七年级 · 代数
若关于 $x, y$ 的方程组 $\left\{\begin{array}{c}5 x+3 a y=16 \\ -b x+4 y=15\end{array}\right.$ (其中 $a, b$ 是常数) 的解为 $\left\{\begin{array}{l}x=6 \\ y=7\end{array}\right.$, 则方程组

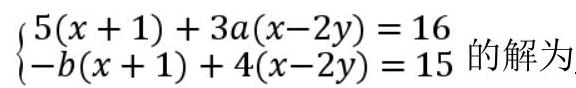
答案: $\left\{\begin{array}{c}x=5 \\ y=-1\end{array}\right.$
解析: 解: 依题意有 $\left\{\begin{array}{l}x+1=6 \cdots(1) \\ x-2 y=7 \cdots(2)\end{array}\right.$,

解(1)得 $x=5$,

把 $x=5$ 代入(2)得 $5-2 y=7$, 解得 $y=-1$,

故方程组的解为 $\left\{\begin{array}{l}x=5 \\ y=-1\end{array}\right.$.